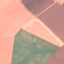
Land use / land cover: AnnualCrop